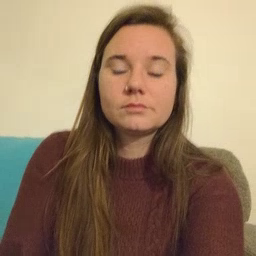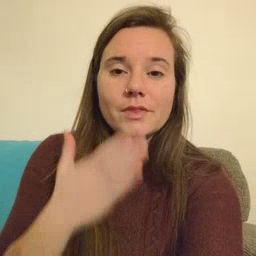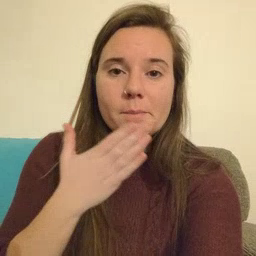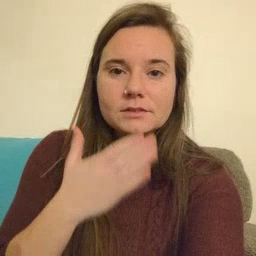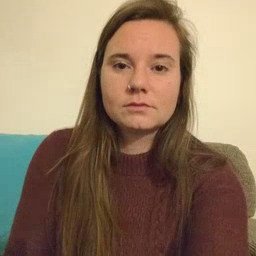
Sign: napkin